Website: macys
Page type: delivery-shipping
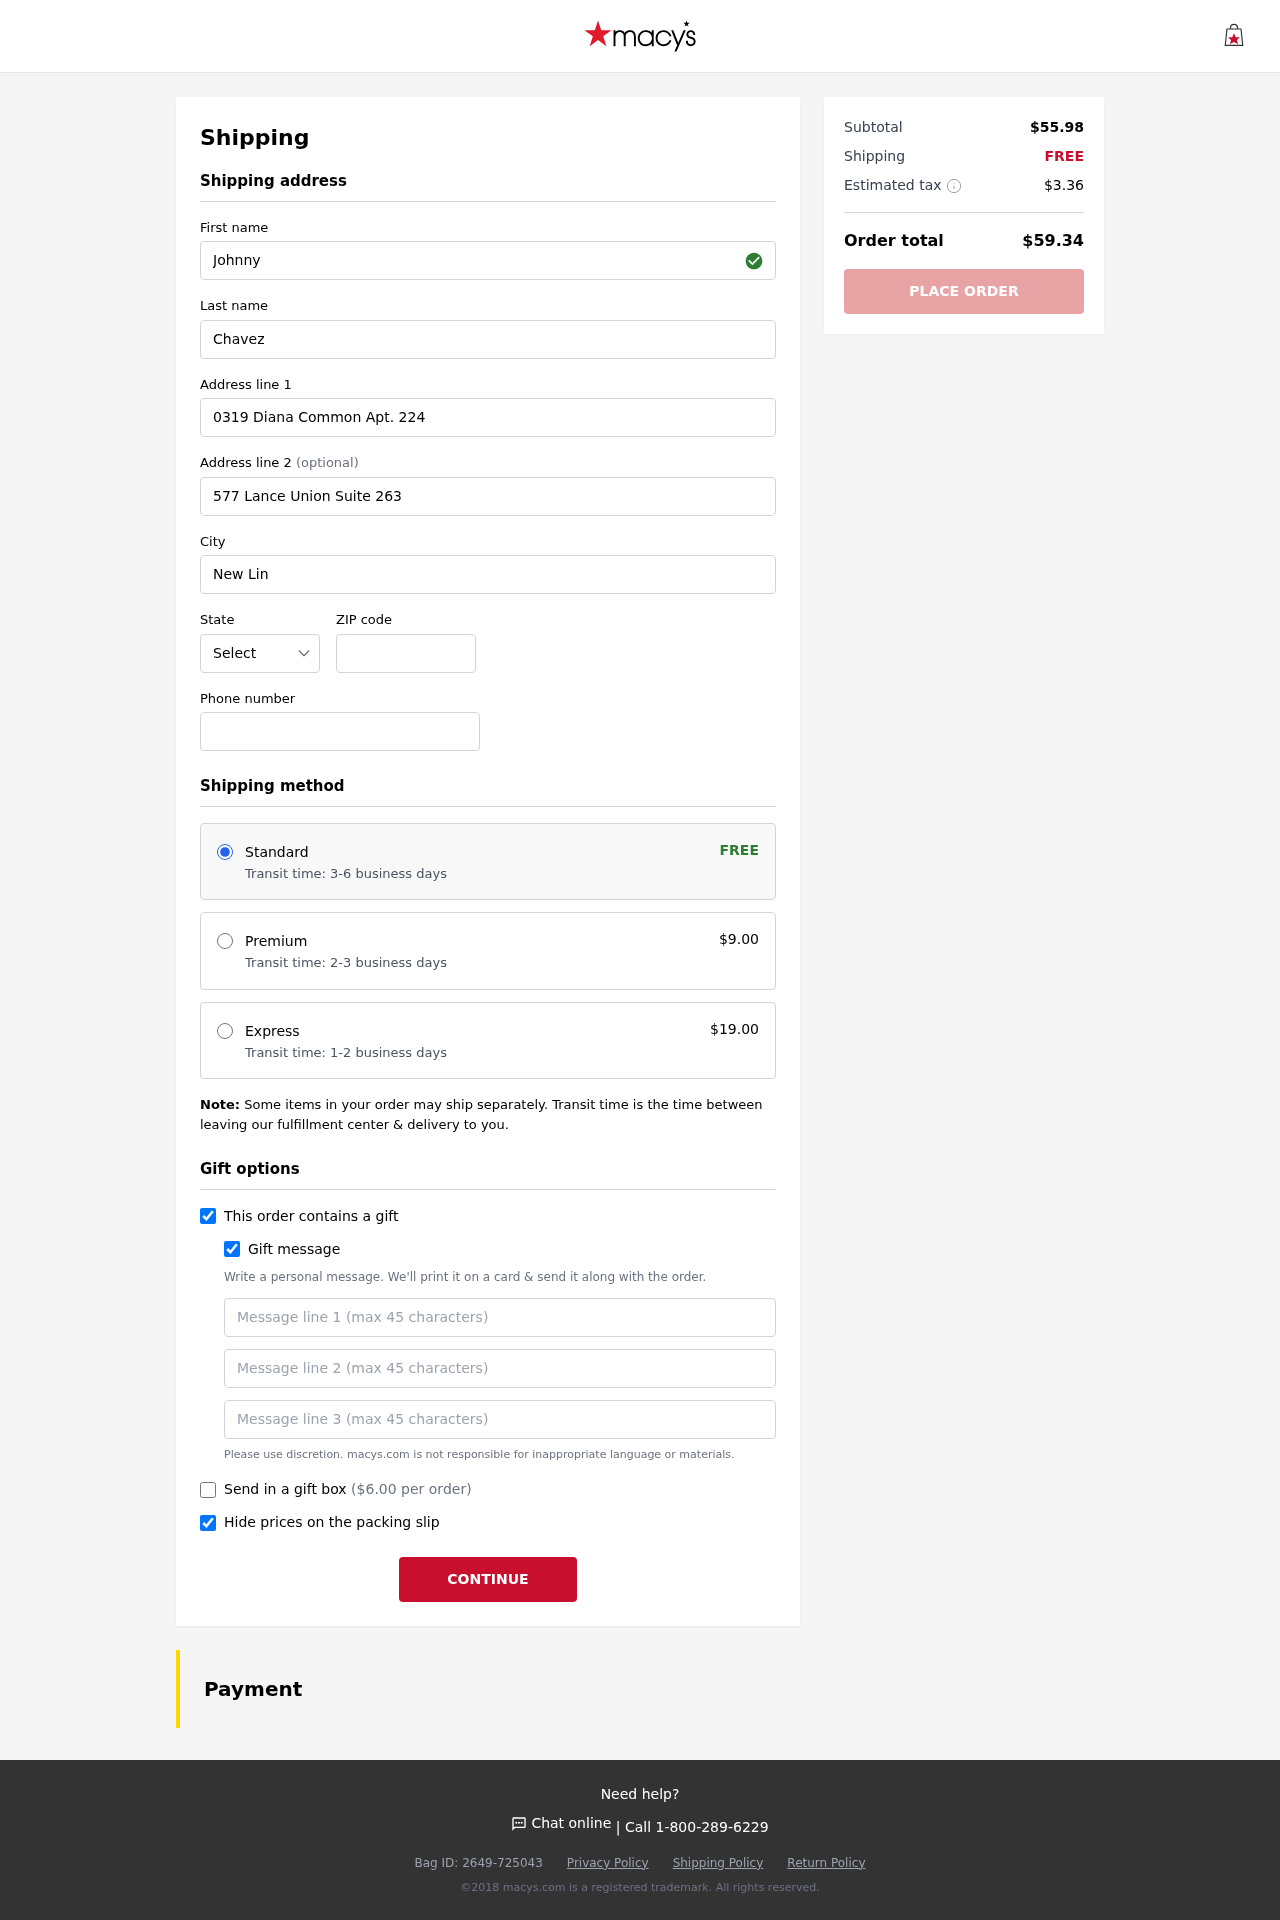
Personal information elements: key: PII_STATE_ABBR
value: NE
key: PII_FIRSTNAME
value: Johnny
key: PII_LASTNAME
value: Chavez
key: PII_STREET
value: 0319 Diana Common Apt. 224
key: PII_STREET2
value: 577 Lance Union Suite 263
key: PII_CITY
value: New Linda
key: PII_POSTCODE
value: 09510
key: PII_PHONE
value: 8668386946
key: PII_GIFT_MESSAGE
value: Hey Brian, I saw this sandstone swatch and thought it would add a great touch to your space. Can’t wait to see how you incorporate it into your new home! Enjoy decorating!  Johnny
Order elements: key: ORDER_SHIPPING_STANDARD
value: Transit time: 3-6 business days
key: ORDER_SHIPPING_COST
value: FREE
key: ORDER_SHIPPING_PREMIUM
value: Transit time: 2-3 business days
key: ORDER_SHIPPING_PREMIUM_PRICE
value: $9.00
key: ORDER_SHIPPING_EXPRESS
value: Transit time: 1-2 business days
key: ORDER_SHIPPING_EXPRESS_PRICE
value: $19.00
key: ORDER_GIFT_BOX_PRICE
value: ($6.00 per order)
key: ORDER_SUBTOTAL
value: $55.98
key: ORDER_SHIPPING_COST2
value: FREE
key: ORDER_TAX
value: $3.36
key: ORDER_TOTAL
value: $59.34